Question: I have problem with the cell background color becoming clearcolor always. I set the uiview background color to gray color, tableview background color to clear color and I did not set tableviewcell background color to clear color. But the cell background always appears grey. Can any one have any idea about this.
Thanks

'''
-(void)viewDidLoad
{
self.view.backgroundColor = [[UIColor alloc] initWithPatternImage:[UIImage imageNamed:@"TableBackGround.png"]];
Acc_Details_TView.backgroundColor = [UIColor clearColor];
Acc_Details_TView.rowHeight = 40;
}
- (UITableViewCell *)tableView:(UITableView *)tableView cellForRowAtIndexPath:(NSIndexPath *)indexPath
{
static NSString *CellIdentifier = @"TransCell";
UITableViewCell *cell = [tableView dequeueReusableCellWithIdentifier:CellIdentifier];
switch ([Acc_Details_SegCtrl selectedSegmentIndex]) {
case 0:{
if (cell == nil) {
cell = [[[UITableViewCell alloc] initWithStyle:UITableViewCellStyleSubtitle reuseIdentifier:@"TableCell"] autorelease];
cell.backgroundColor =[UIColor clearColor];
cell.textLabel.font = [UIFont boldSystemFontOfSize:14];
cell.detailTextLabel.text = [[transcationsList objectAtIndex:([indexPath row])] valueForKey:@"Date"];
cell.detailTextLabel.font = [UIFont systemFontOfSize:12];
}
NSString *titleName =[[transcationsList objectAtIndex:([indexPath row])] valueForKey:@"Title"] ;
if ([titleName length] > 19) {
cell.textLabel.text = [titleName substringWithRange:NSMakeRange(0, 20)];
}
else{
cell.textLabel.text = titleName;
}
cell.accessoryType = UITableViewCellAccessoryDisclosureIndicator;
UILabel * acc_Amount = [[UILabel alloc] initWithFrame:CGRectMake(220, 5, 60,10)];
acc_Amount.textAlignment = UITextAlignmentRight;
acc_Amount.backgroundColor = [UIColor clearColor];
acc_Amount.text = [[transcationsList objectAtIndex:([indexPath row])] valueForKey:@"Amount"];
acc_Amount.font = [UIFont boldSystemFontOfSize:14];
[cell.contentView addSubview:acc_Amount];
UILabel * balance_Amount = [[UILabel alloc] initWithFrame:CGRectMake(220, 23, 60,10)];
balance_Amount.textAlignment = UITextAlignmentRight;
balance_Amount.text = @"$1234.50";
balance_Amount.backgroundColor = [UIColor clearColor];
balance_Amount.textColor = [UIColor grayColor];
balance_Amount.font = [UIFont systemFontOfSize:12];
[cell.contentView addSubview:balance_Amount];
return cell;
}
}
}
'''
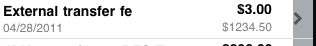
Answer: Your cells are not exactly transparent. Setting UITableView's backgroundColor does some crazy undocumented stuff. Best way to see this is to set it to some semi-transparent color like '[UIColor colorWithWhite:0.5 alpha:0.5]' by which you get something like this:

To fix your problem, you will have to set cells' contentView.backgroundColor and backgroundColors of all the subviews after setting tableView's. Here is your cellForRowAtIndexPath: updated with this:
'''
- (UITableViewCell *)tableView:(UITableView *)tableView cellForRowAtIndexPath:(NSIndexPath *)indexPath
{
static NSString *CellIdentifier = @"TransCell";
UITableViewCell *cell = [tableView dequeueReusableCellWithIdentifier:CellIdentifier];
UIColor *cellBackgroundColor = [UIColor whiteColor];
switch ([Acc_Details_SegCtrl selectedSegmentIndex]) {
case 0:{
if (cell == nil) {
cell = [[[UITableViewCell alloc] initWithStyle:UITableViewCellStyleSubtitle reuseIdentifier:@"TableCell"] autorelease];
cell.textLabel.font = [UIFont boldSystemFontOfSize:14];
cell.detailTextLabel.text = [[transcationsList objectAtIndex:([indexPath row])] valueForKey:@"Date"];
cell.detailTextLabel.font = [UIFont systemFontOfSize:12];
cell.accessoryView.backgroundColor = cellBackgroundColor;
cell.backgroundView.backgroundColor = cellBackgroundColor;
cell.contentView.backgroundColor = cellBackgroundColor;
cell.textLabel.backgroundColor = cellBackgroundColor;
cell.detailTextLabel.backgroundColor = cellBackgroundColor;
UIView *backView = [[UIView alloc] initWithFrame:cell.frame];
backView.backgroundColor = cellBackgroundColor;
cell.backgroundView = backView;
[backView release];
}
NSString *titleName =[[transcationsList objectAtIndex:([indexPath row])] valueForKey:@"Title"] ;
if ([titleName length] > 19) {
cell.textLabel.text = [titleName substringWithRange:NSMakeRange(0, 20)];
}
else{
cell.textLabel.text = titleName;
}
cell.accessoryType = UITableViewCellAccessoryDisclosureIndicator;
UILabel * acc_Amount = [[UILabel alloc] initWithFrame:CGRectMake(220, 5, 60,10)];
acc_Amount.textAlignment = UITextAlignmentRight;
acc_Amount.backgroundColor = cellBackgroundColor;
acc_Amount.text = [[transcationsList objectAtIndex:([indexPath row])] valueForKey:@"Amount"];
acc_Amount.font = [UIFont boldSystemFontOfSize:14];
[cell.contentView addSubview:acc_Amount];
UILabel * balance_Amount = [[UILabel alloc] initWithFrame:CGRectMake(220, 23, 60,10)];
balance_Amount.textAlignment = UITextAlignmentRight;
balance_Amount.text = @"$1234.50";
balance_Amount.backgroundColor = cellBackgroundColor];
balance_Amount.textColor = [UIColor grayColor];
balance_Amount.font = [UIFont systemFontOfSize:12];
[cell.contentView addSubview:balance_Amount];
}
}
return cell;
}
'''